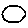
Label: circle